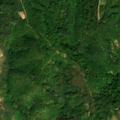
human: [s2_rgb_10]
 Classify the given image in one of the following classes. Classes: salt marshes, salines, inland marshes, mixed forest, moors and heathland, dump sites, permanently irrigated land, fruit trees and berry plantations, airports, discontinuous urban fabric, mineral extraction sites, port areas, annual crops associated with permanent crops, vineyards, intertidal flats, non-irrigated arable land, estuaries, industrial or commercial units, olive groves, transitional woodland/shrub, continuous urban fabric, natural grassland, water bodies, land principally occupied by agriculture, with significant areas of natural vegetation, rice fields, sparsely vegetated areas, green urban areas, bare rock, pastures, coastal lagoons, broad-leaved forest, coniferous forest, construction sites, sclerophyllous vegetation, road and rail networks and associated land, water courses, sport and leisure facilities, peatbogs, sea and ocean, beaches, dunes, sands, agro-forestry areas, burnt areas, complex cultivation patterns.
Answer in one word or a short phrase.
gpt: land principally occupied by agriculture, with significant areas of natural vegetation, broad-leaved forest, mixed forest